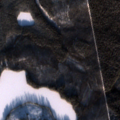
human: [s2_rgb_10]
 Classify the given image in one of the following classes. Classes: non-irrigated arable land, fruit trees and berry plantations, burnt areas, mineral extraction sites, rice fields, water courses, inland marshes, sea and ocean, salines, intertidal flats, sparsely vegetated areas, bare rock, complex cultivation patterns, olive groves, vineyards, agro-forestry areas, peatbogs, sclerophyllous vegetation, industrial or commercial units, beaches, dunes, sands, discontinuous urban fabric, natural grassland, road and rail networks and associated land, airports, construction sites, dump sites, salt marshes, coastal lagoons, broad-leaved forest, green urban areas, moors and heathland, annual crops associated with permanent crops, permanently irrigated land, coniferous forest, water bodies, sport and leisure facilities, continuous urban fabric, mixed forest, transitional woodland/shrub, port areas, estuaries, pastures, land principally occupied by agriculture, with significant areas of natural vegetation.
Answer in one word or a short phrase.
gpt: coniferous forest, mixed forest, transitional woodland/shrub, water bodies